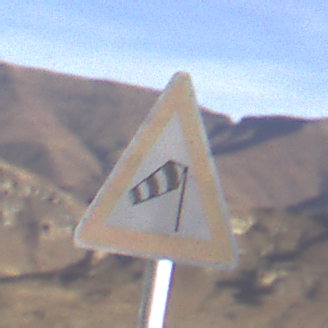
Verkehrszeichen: SeitenwindVonRechts
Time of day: MorningAfternoon
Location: Outdoor (Nature)
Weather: PartlyCloudy
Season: NotSpecified
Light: Natural